Question: Screenshot is posted below. In each row, the last 3 columns are not centered in their row vertically. The height of each row is unknown until after the screen is displayed. I am not sure but I am guessing I need to find the height of the row dynamically after everything is displayed and then center everything. Is that the correct route?
Below is a snipper of XML code for this class.
'''
<ScrollView
android:layout_width="fill_parent"
android:layout_height="0dip"
android:layout_weight="65"
android:fillViewport="true" >
<LinearLayout
android:layout_width="fill_parent"
android:layout_height="wrap_content"
android:orientation="vertical" >
<LinearLayout
android:layout_width="fill_parent"
android:layout_height="wrap_content"
android:orientation="horizontal" >
<ImageView
android:id="@+id/q1Image"
android:layout_width="10dp"
android:layout_height="10dp" />
<TextView
android:id="@+id/q1Question"
android:layout_width="0dp"
android:layout_height="wrap_content"
android:textSize="10sp"
android:layout_weight="48"
android:paddingLeft="5dp"
android:paddingBottom="6dp" />
<TextView
android:id="@+id/q1Answer"
android:layout_width="0dp"
android:layout_height="wrap_content"
android:textSize="10sp"
android:layout_weight="27"
android:paddingBottom="6dp" />
<TextView
android:id="@+id/q1Verse"
android:layout_width="0dp"
android:layout_height="wrap_content"
android:textSize="10sp"
android:layout_weight="25"
android:paddingBottom="6dp" />
</LinearLayout>
<View
android:layout_width="fill_parent"
android:layout_height="1dp"
android:background="#C2BEBF" />
<LinearLayout
android:layout_width="fill_parent"
android:layout_height="wrap_content"
android:orientation="horizontal" >
<ImageView
android:id="@+id/q2Image"
android:layout_width="10dp"
android:layout_height="10dp" />
<TextView
android:id="@+id/q2Question"
android:layout_width="0dp"
android:layout_height="wrap_content"
android:textSize="10sp"
android:layout_weight="48"
android:paddingLeft="5dp"
android:paddingBottom="6dp"
android:paddingTop="6dp" />
<TextView
android:id="@+id/q2Answer"
android:layout_width="0dp"
android:layout_height="wrap_content"
android:textSize="10sp"
android:layout_weight="27"
android:paddingBottom="6dp"
android:paddingTop="6dp" />
<TextView
android:id="@+id/q2Verse"
android:layout_width="0dp"
android:layout_height="wrap_content"
android:textSize="10sp"
android:layout_weight="25"
android:paddingBottom="6dp"
android:paddingTop="6dp" />
</LinearLayout>
<View
android:layout_width="fill_parent"
android:layout_height="1dp"
android:background="#C2BEBF" />
<LinearLayout
android:layout_width="fill_parent"
android:layout_height="wrap_content"
android:orientation="horizontal" >
<ImageView
android:id="@+id/q3Image"
android:layout_width="10dp"
android:layout_height="10dp" />
<TextView
android:id="@+id/q3Question"
android:layout_width="0dp"
android:layout_height="wrap_content"
android:textSize="10sp"
android:layout_weight="48"
android:paddingLeft="5dp"
android:paddingBottom="6dp"
android:paddingTop="6dp" />
<TextView
android:id="@+id/q3Answer"
android:layout_width="0dp"
android:layout_height="wrap_content"
android:textSize="10sp"
android:layout_weight="27"
android:paddingBottom="6dp"
android:paddingTop="6dp" />
<TextView
android:id="@+id/q3Verse"
android:layout_width="0dp"
android:layout_height="wrap_content"
android:textSize="10sp"
android:layout_weight="25"
android:paddingBottom="6dp"
android:paddingTop="6dp" />
</LinearLayout>
//Rows 4-10 code excluded because of repetition.
'''

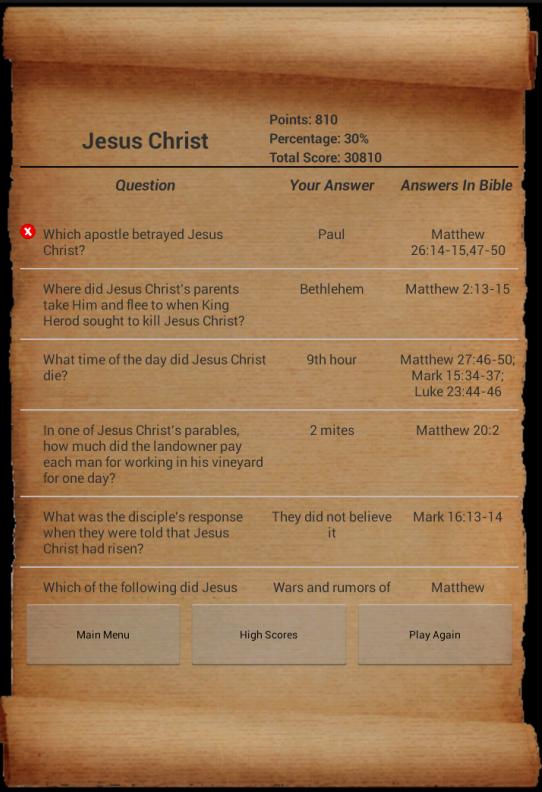
Answer: Set android:layout_gravity to center_vertical on your text views.
Basically, since your layout_height is set to wrap content, your text views look like this:
'''
-------
content
-------
'''
The text view aligns with its parent like so:
'''
-------
-------
content
-------
-------
'''
Your goal is to get the view to center itself within the parent vertically. The attribute "layout_gravity" tells the view how to adjust itself within its parent. Therefore, setting layout_gravity to center_vertical will tell the view to be centered within its parent, like so:
'''
-------
-------
content
-------
-------
'''
Another way this can be accomplished is with the "gravity" attribute. The "gravity" attribute tells a parent how to layout its content (as opposed to "layout_gravity", which defines tells the view how to sit within its parent). So another possible solution would be to tell the list view to align all of its content centered vertically. This is done by specifying android:gravity="center_vertical" on the ViewGroup (in your case the LinearLayout).